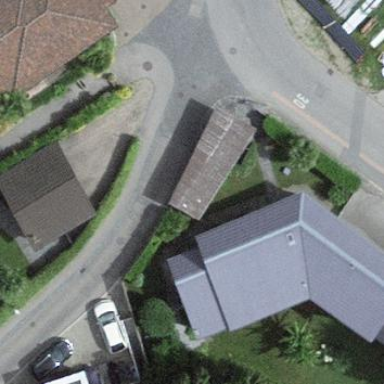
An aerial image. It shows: Detached building with black gabled roof.